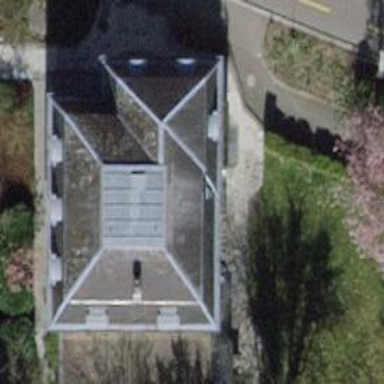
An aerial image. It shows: Building with mansard roof design.